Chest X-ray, PA view. Patient: 51 years old, sex M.
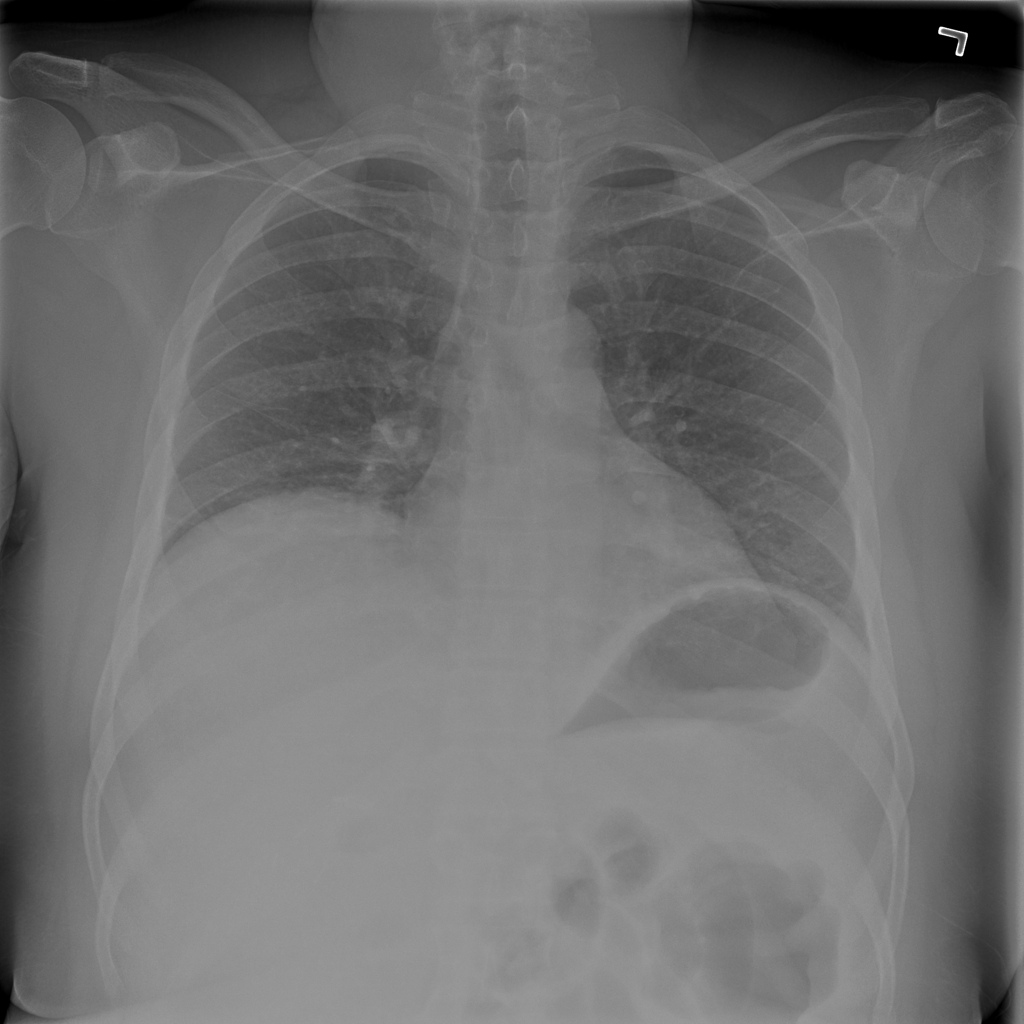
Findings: No Finding